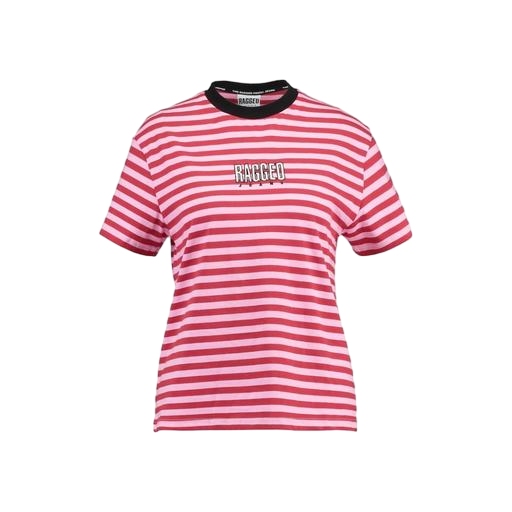
pink striped shortsleeved t-shirt, red striped tee, striped red and white shirt, white background